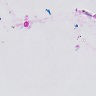
Metastatic tissue present: no